Interaction volume radius: 10 \u00c5
Interaction volume height: 10 \u00c5
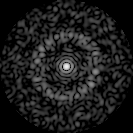
Disorder parameter: 0.8626